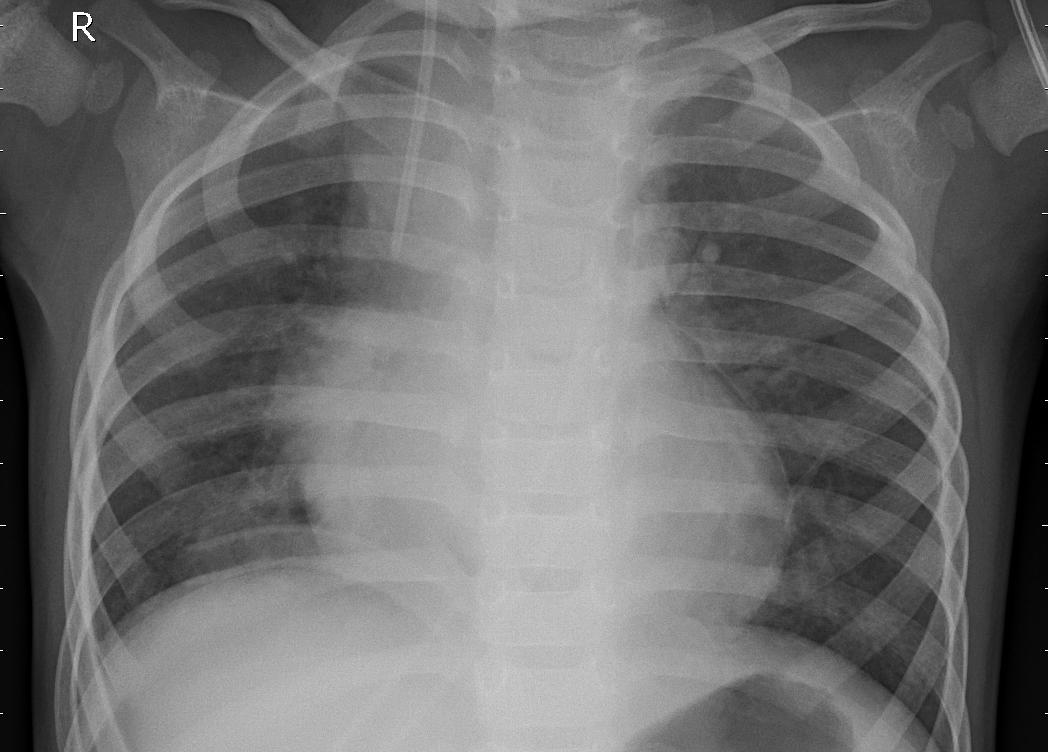
Diagnosis: PNEUMONIA